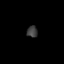
Tissue: lung
Cell type: Endothelial cells
Senescence score: 0.6612
Nuclear area (px): 120
Mean DAPI intensity: 60.775